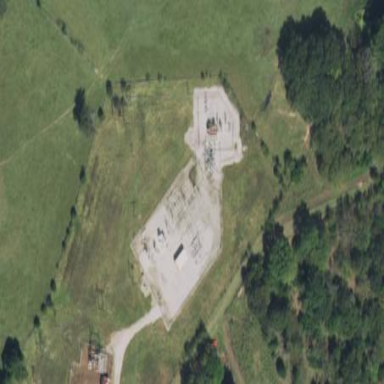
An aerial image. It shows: Power substation.